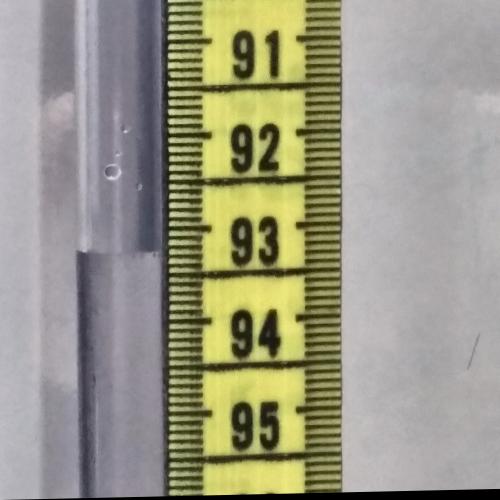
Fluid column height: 93.2 cm